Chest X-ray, PA view. Patient: 58 years old, sex M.
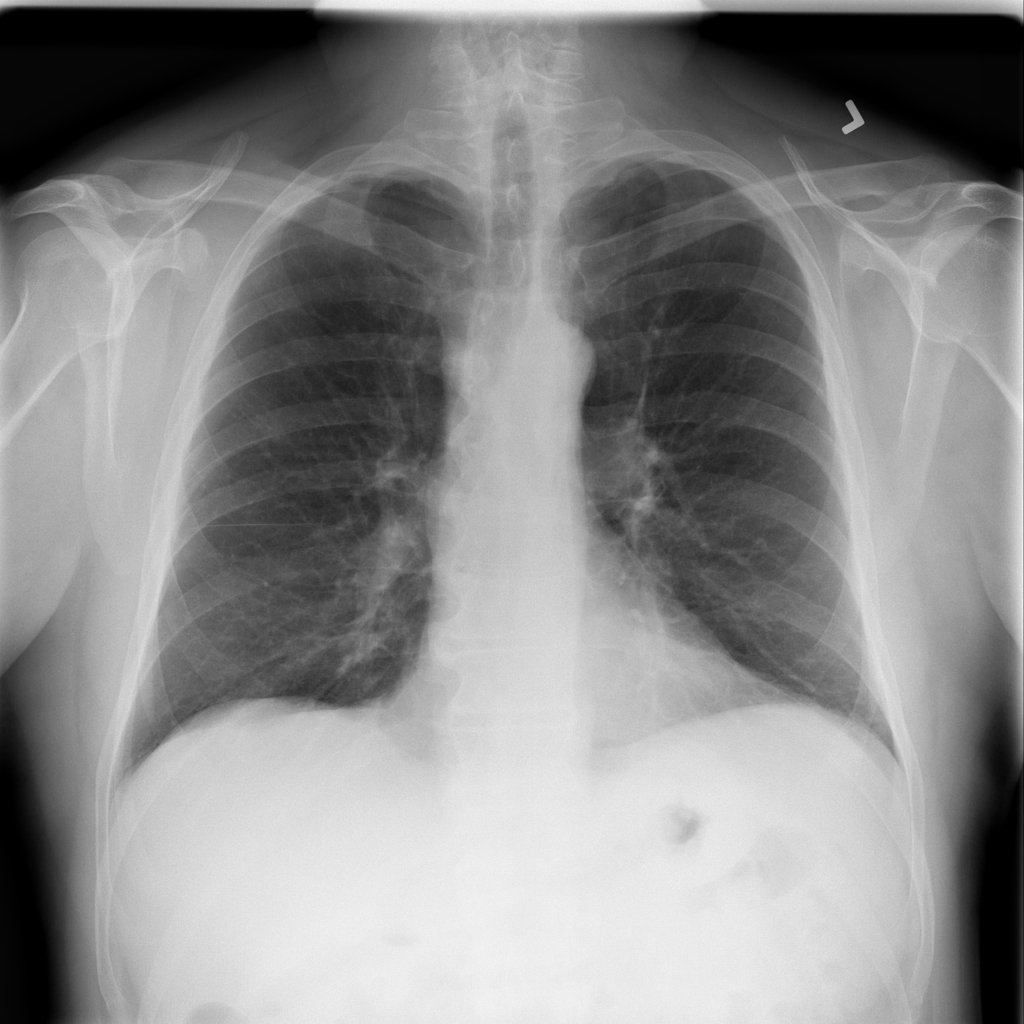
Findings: No Finding